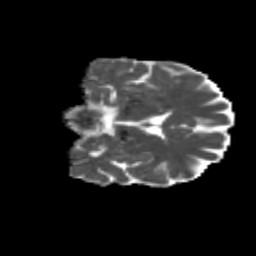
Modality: MD
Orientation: coronal
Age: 67
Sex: male
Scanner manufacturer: siemens
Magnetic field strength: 3 T
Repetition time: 4.71 s
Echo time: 0.0906 s